Question: Hello I have three columns that need a right border with a fixed height, not depending on the number of items in the column.
'''
<div class="col-sm-2">
<div class="footer-col">
<ul>
<li class="footer-title hidden-xs">Customer Care</li>
<li><a href="">Contact us</a></li>
<li><a href="">Help</a></li>
<li><a href="">Shipping</a></li>
<li><a href="">Returns</a></li>
<li><a href="">Size Guide</a></li>
</ul>
</div>
</div>
<div class="col-sm-2 hidden-xs">
<div class="footer-col">
<ul>
<li class="footer-title">About Us</li>
<li><a href="">Our Story</a></li>
<li><a href="">Careers</a></li>
</ul>
</div>
</div>
<div class="col-sm-2 hidden-xs">
<div class="footer-col">
<ul>
<li class="footer-title">Shortcuts</li>
<li><a href="">My Account</a></li>
<li><a href="">Store Locator</a></li>
<li><a href="">Gift Cards</a></li>
<li><a href="">Payment</a></li>
</ul>
</div>
</div>
'''
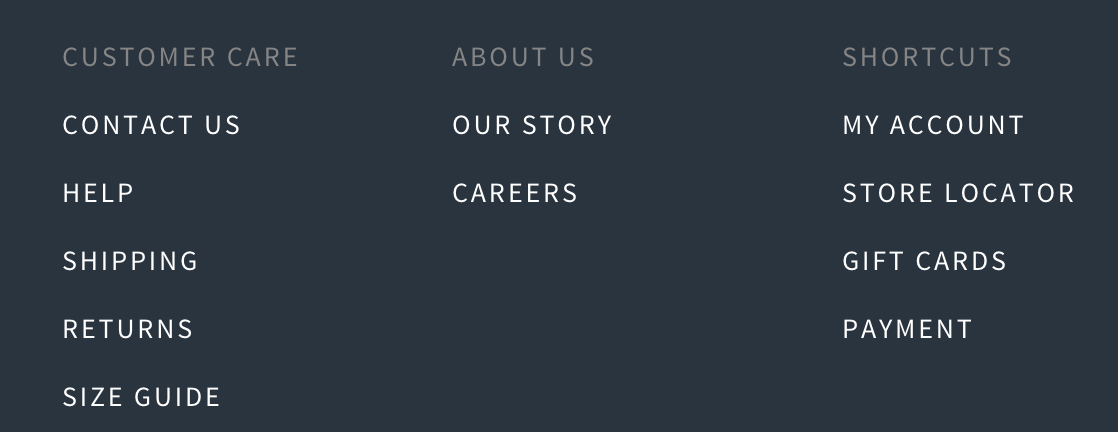
Answer: '''
.wrapper {
display: inline-block;
background-color: #000000;
width: 100%;
height: 150px;
color: #999999;
}
.col-sm-2 {
float: right;
margin: 0;
width: 32%;
display: inline-block;
height: 90%;
}
.footer-col {
float: right;
margin: 0;
width: 90%;
padding-left: 10px;
display: inline-block;
height: 90%;
}
ul {
display: inline-block;
width: 90%;
height: 100%;
border-right: 1px solid #999999;
list-style: none;
}
li a {
color: #FFFFFF;
}
'''
<URL>
There are two things:
1) Set ul height to 100%
2) Set height to parent or parent's parent. In this case, it's the wrapper.
OR use table, then you have to fix width instead of height.
<URL>
'''
.wrapper {
display: table-row;
background-color: #000000;
color: #999999;
}
.col-sm-2 {
margin: 0;
padding-left: 10px;
width: 150px;
display: table-cell;
height: 90%;
border-right: 1px solid #999999;
vertical-align: top;
}
.footer-col {
margin: 0;
width: 90%;
display: inline-block;
height: 90%;
}
ul {
display: block;
margin: 0;
padding: 0;
width: 90%;
height: 100%;
list-style: none;
}
li a {
color: #FFFFFF;
}
'''